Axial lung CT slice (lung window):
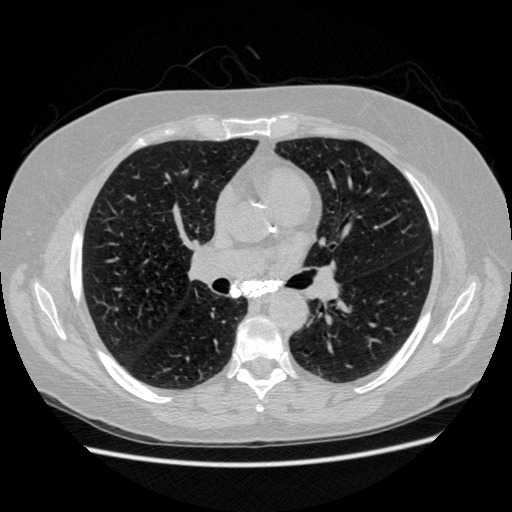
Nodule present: no